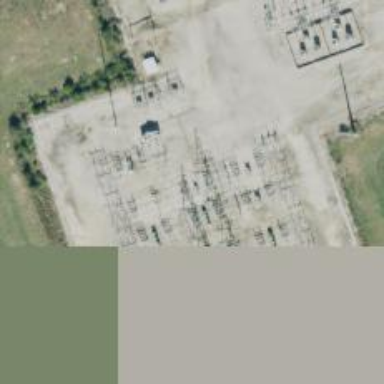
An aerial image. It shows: Switch for power supply.